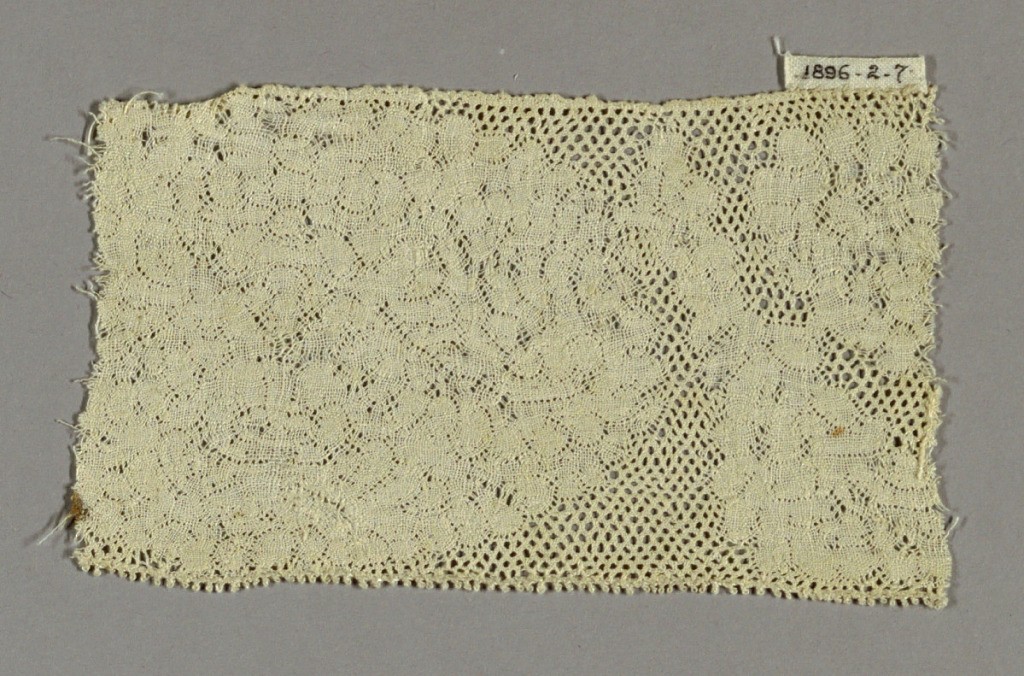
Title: Fragment
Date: late 17th century
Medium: linen Technique: bobbin lace (early Valenciennes ground)
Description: Straight-edged fragment with a Valenciennes ground in a large, solidly massed floral design.